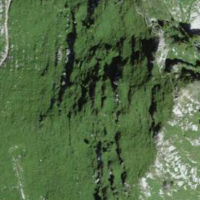
EUNIS habitat code: 23
Species observed at this site:
Silene acaulis